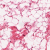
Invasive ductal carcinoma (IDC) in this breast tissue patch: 0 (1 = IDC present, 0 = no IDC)